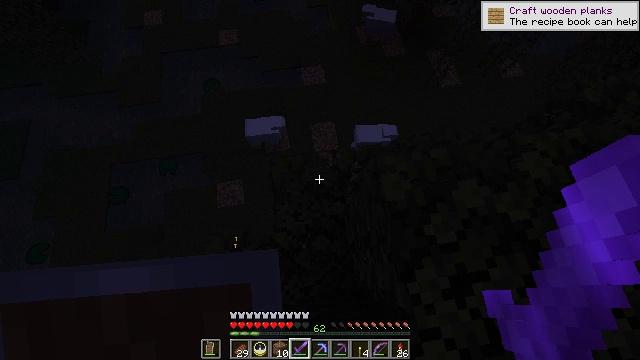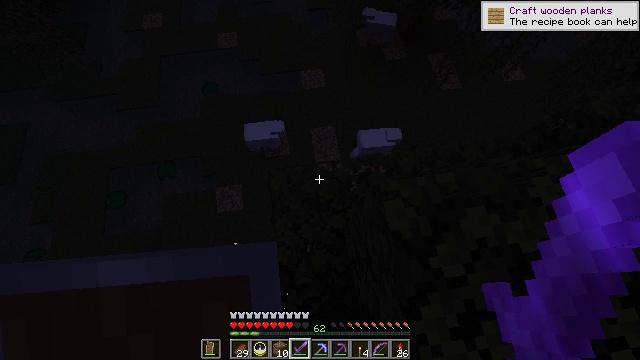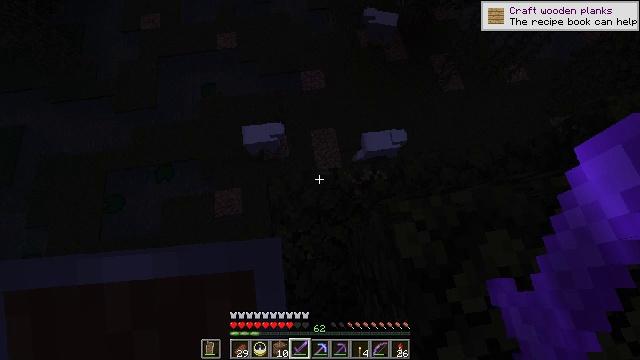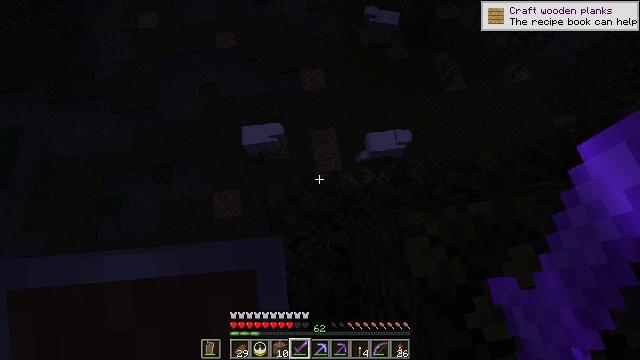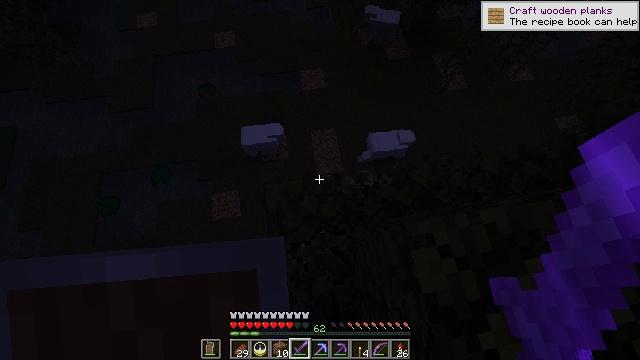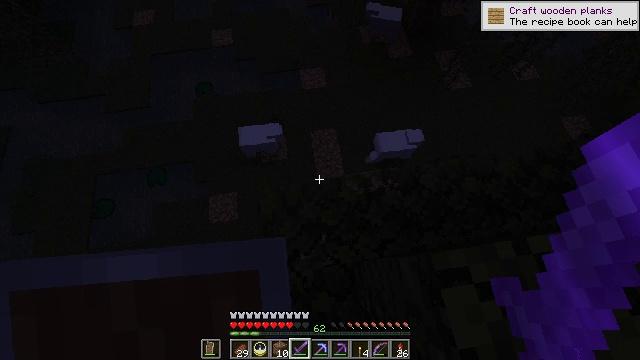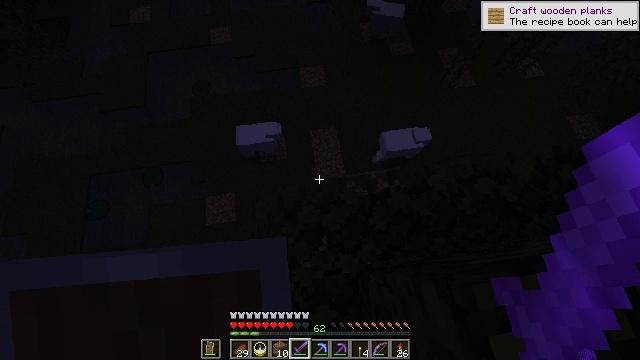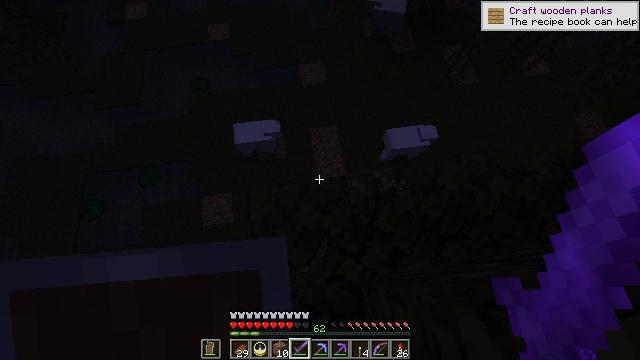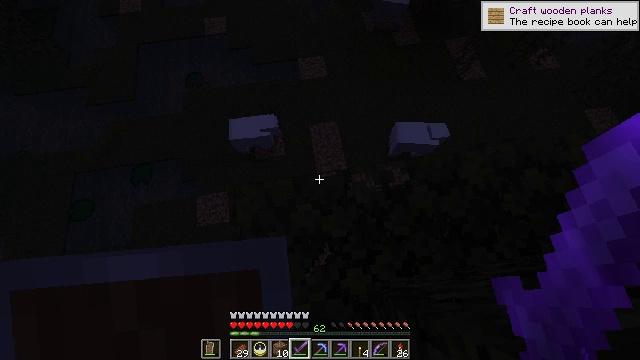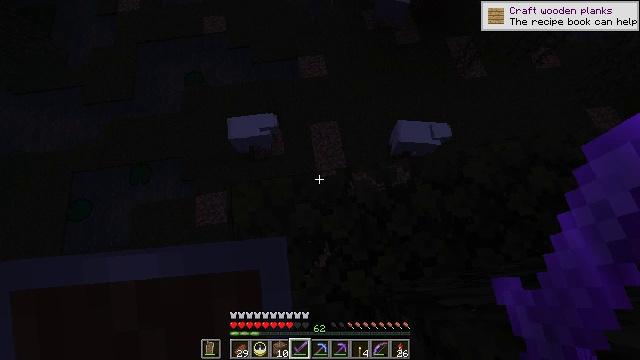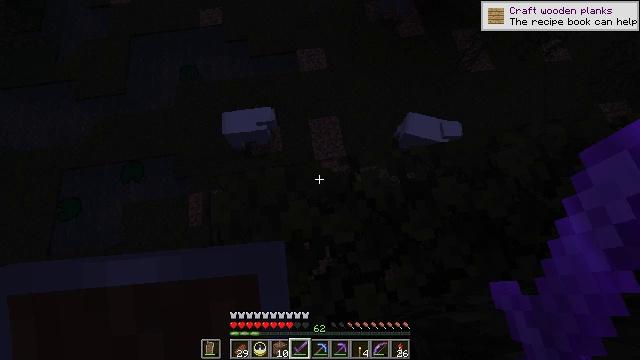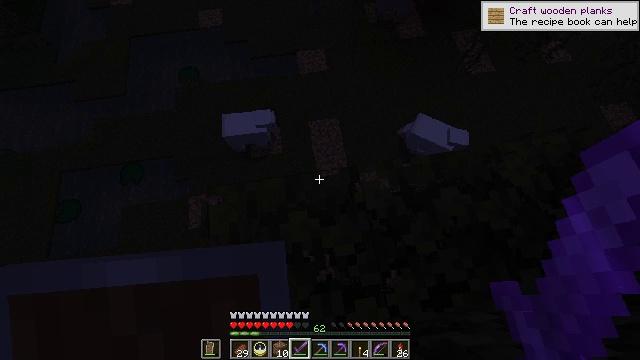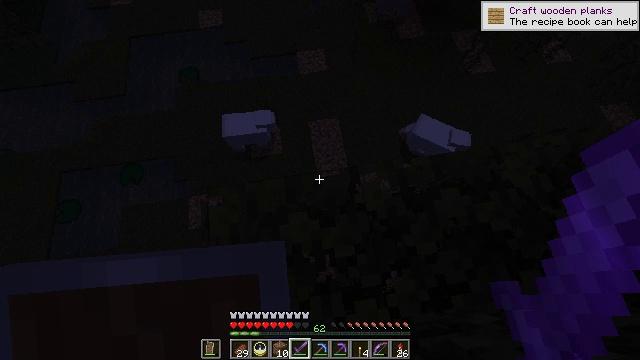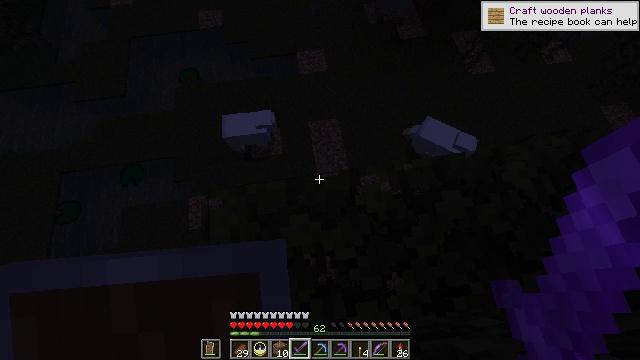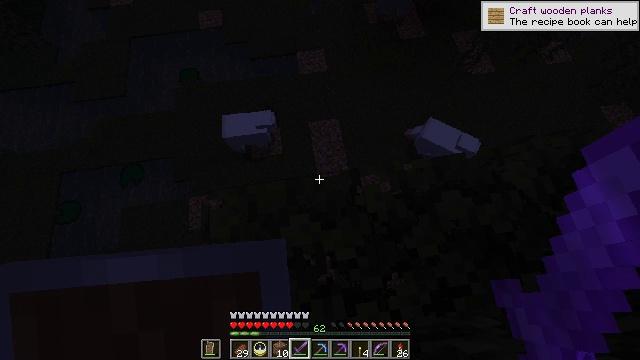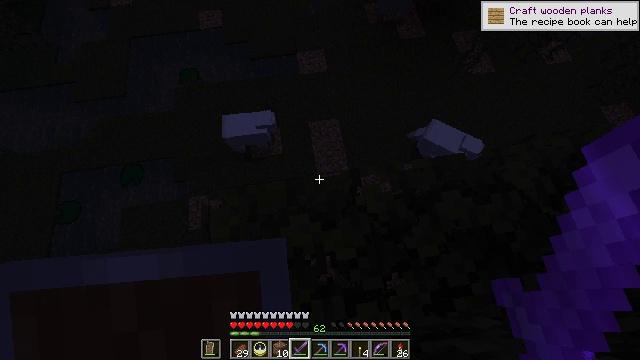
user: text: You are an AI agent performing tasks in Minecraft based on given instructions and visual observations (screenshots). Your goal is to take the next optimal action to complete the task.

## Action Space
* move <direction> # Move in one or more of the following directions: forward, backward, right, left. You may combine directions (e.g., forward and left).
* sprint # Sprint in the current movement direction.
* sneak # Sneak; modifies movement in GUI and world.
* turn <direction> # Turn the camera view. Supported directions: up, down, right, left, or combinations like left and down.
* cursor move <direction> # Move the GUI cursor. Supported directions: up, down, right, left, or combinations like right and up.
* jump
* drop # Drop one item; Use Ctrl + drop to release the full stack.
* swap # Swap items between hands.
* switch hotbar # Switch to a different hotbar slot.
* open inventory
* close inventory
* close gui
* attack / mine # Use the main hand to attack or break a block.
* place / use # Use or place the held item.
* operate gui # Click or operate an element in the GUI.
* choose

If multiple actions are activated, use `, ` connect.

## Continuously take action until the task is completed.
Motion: motion action
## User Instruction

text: Hunt mobs.
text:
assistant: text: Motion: move forward
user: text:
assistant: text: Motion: no_op
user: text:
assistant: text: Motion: no_op
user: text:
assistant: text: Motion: no_op
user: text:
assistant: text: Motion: no_op
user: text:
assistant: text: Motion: no_op
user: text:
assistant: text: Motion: no_op
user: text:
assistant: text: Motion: no_op
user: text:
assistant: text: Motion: no_op
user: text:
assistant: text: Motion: no_op
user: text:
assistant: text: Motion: no_op
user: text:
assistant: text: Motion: no_op
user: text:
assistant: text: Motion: no_op
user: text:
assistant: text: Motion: no_op
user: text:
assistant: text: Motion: no_op
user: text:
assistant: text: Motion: turn up
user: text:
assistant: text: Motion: turn left and up
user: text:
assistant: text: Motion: turn left and up
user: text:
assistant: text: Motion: turn left and up
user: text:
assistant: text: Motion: turn left and up
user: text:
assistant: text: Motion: turn left and up
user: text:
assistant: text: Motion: no_op
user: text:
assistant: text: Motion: no_op
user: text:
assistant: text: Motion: no_op
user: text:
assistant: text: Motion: no_op
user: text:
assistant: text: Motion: no_op
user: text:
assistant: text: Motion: no_op
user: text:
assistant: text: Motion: no_op
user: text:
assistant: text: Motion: turn right and up
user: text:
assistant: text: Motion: turn right and up